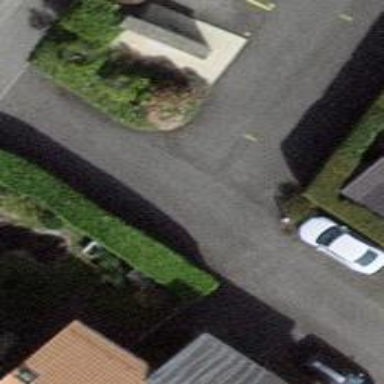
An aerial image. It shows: Asphalt road designated as living street.